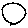
Label: circle